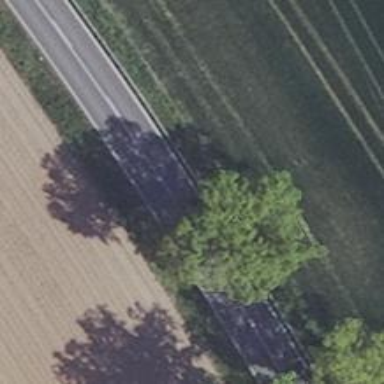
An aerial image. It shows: Primary road with asphalt surface.